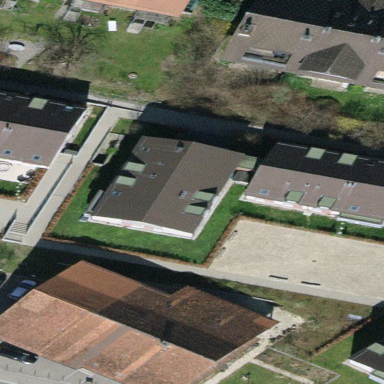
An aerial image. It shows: Building with tile roof.